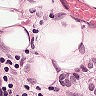
Metastatic tissue present: yes